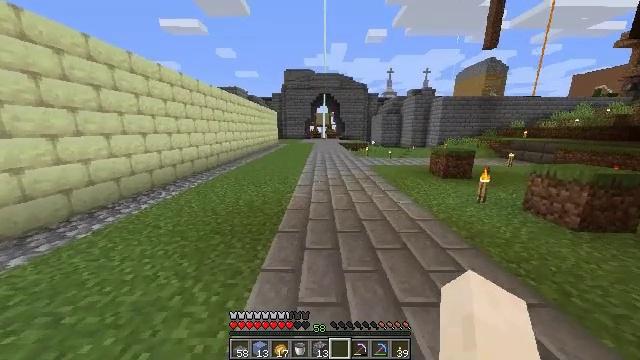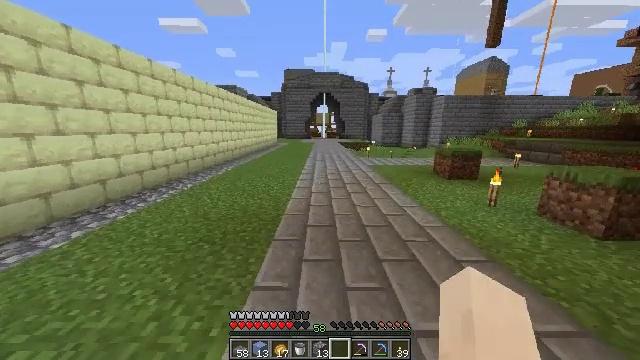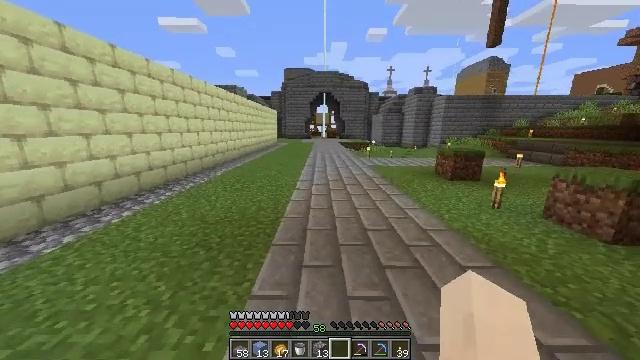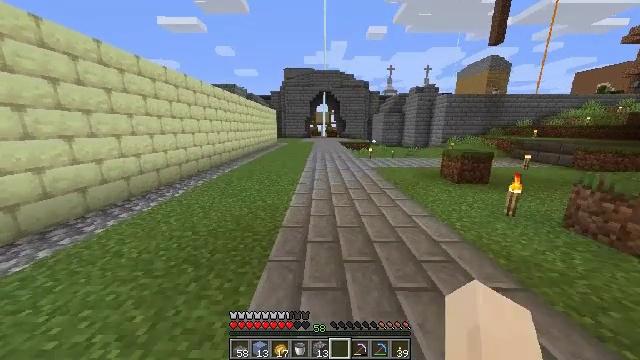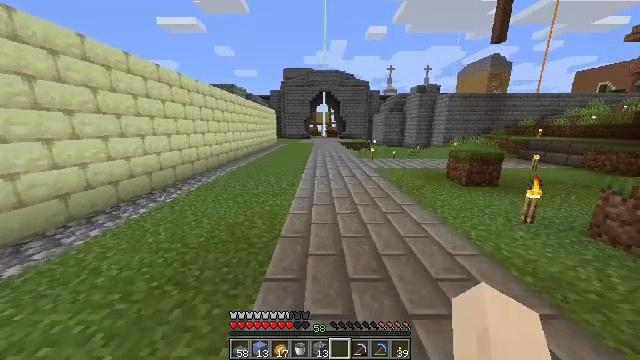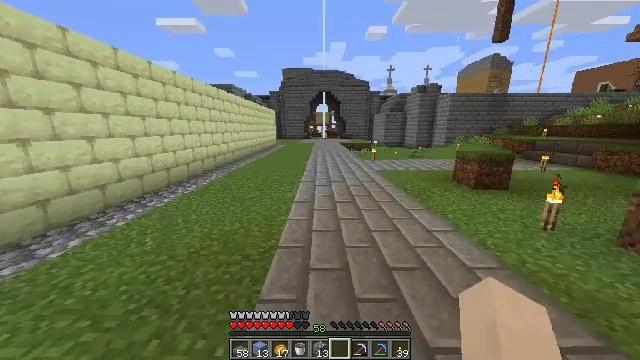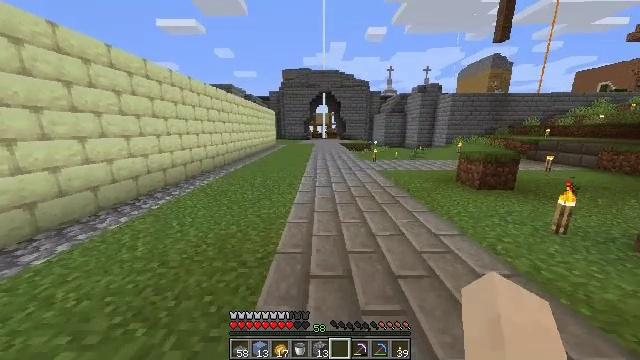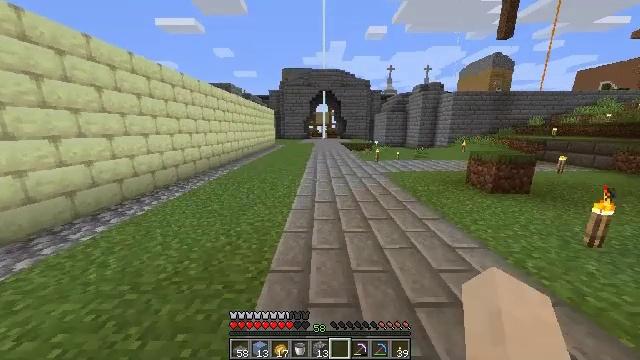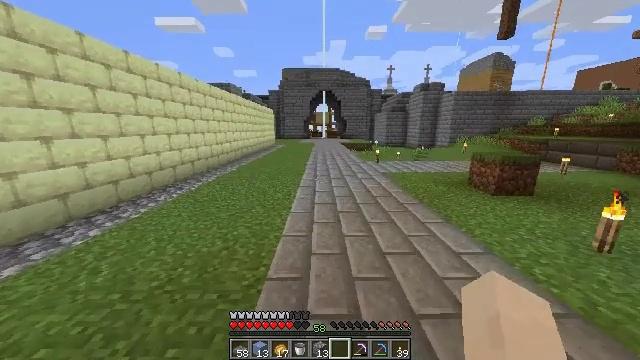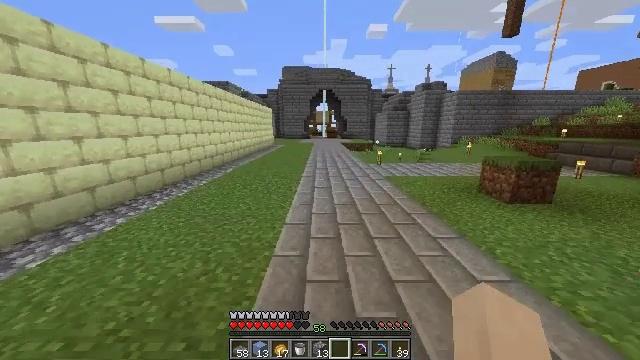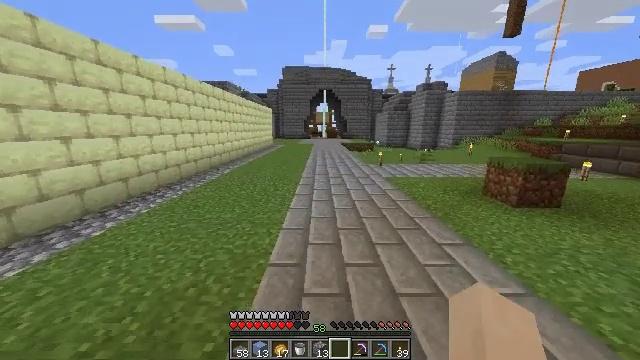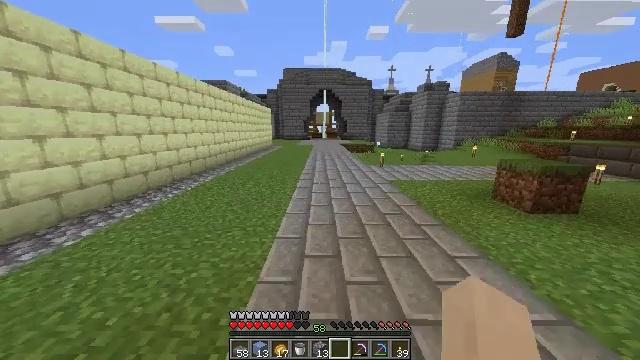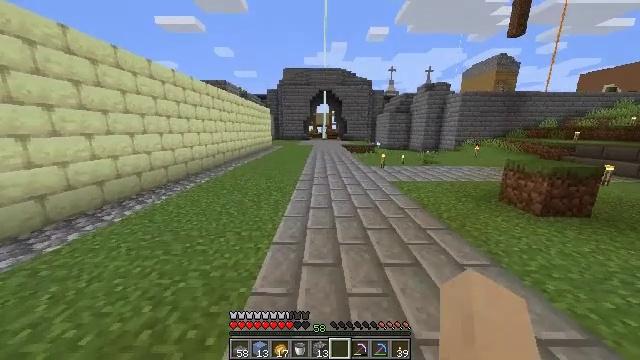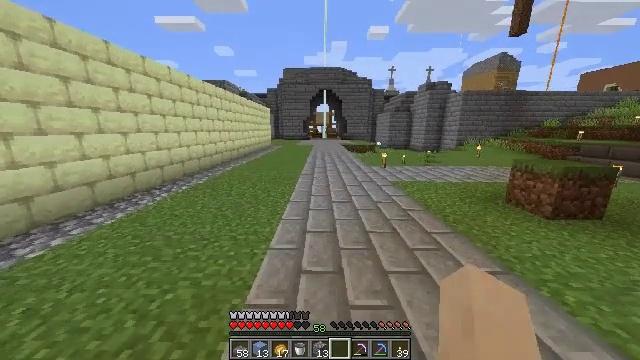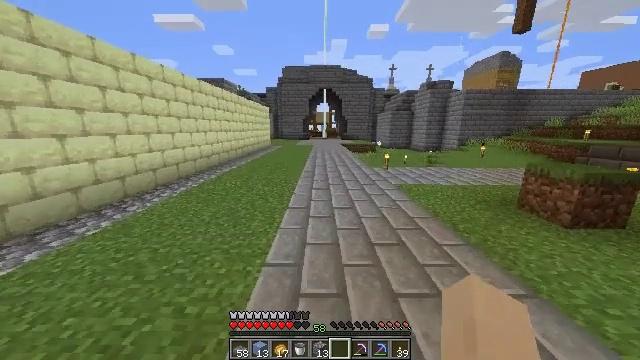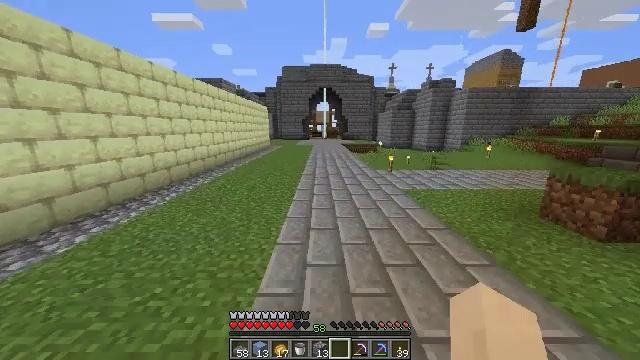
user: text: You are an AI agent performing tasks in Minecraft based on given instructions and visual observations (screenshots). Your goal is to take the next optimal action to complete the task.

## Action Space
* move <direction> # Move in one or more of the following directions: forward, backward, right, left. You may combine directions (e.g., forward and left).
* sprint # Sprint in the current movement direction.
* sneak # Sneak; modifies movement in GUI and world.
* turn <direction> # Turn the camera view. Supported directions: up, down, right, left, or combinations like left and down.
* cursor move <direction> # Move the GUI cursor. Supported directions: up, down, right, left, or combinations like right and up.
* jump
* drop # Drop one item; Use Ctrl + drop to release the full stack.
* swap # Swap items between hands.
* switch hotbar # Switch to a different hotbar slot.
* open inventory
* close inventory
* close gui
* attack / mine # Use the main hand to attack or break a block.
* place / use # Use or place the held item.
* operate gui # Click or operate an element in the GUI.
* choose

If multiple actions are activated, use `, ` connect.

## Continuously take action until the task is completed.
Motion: motion action
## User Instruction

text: Remove the stone brick slab from a structure.
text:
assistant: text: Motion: move forward
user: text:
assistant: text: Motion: move forward
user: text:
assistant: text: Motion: move forward
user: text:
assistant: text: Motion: move forward
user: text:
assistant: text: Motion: move forward
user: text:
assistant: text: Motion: move forward
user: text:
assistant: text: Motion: move forward
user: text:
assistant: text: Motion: move forward
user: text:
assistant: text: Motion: move forward
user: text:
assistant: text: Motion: move forward
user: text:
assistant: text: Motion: move forward
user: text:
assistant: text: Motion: move forward
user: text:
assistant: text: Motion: move forward
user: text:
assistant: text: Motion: move forward
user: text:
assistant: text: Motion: move forward
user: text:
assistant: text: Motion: move forward
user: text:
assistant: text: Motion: move forward
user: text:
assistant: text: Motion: move forward
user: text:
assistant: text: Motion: move forward
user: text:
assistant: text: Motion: move forward
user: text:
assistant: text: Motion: move forward
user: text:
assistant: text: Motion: move forward
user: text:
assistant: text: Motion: move forward
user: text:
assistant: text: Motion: move forward
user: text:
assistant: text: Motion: move forward
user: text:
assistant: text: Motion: move forward
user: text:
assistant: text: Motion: move forward
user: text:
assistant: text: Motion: move forward
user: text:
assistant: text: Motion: move forward
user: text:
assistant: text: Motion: move forward